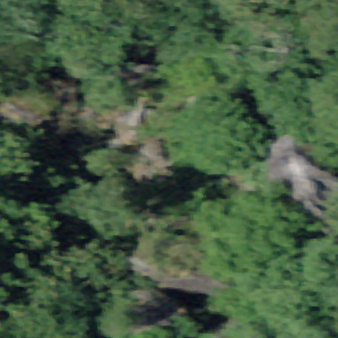
Label: bouldering_area